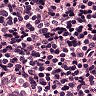
Metastatic tissue present: no